Question: This question has two parts. If it lacks of search for other sources plz be patient. This is part of my problem.
I wrote a script using data produced by <URL>.
'''
201309221537,0.28,0.04,"Mbit","['speedtest server']"
201309221542,5.78,-1.00,"Mbit","['speedtest server']"
201309221543,0.15,0.06,"Mbit","[...]"
'''
This script plots the above data:
'''
#!/usr/bin/env
python2.7
import matplotlib
matplotlib.use('Agg')
import matplotlib.pyplot as plt
import csv
def main():
x = []
y = []
with open('/path/to/my/public_html/stdout_tespeed_log.csv','r') as csvfile:
strData = csv.reader(csvfile, delimiter=',')
for row in strData:
x += [float(row[0])]
y += [float(row[1])]
fig = plt.figure()
plt.plot(x,y,'+', label='Average download')
plt.gca().xaxis.major.formatter.set_scientific(False)
plt.gca().xaxis.major.formatter.set_powerlimits((-2,13))
locs,labels = plt.xticks()
plt.xticks(locs, map(lambda x: "%12.0f" % x, locs))
plt.axis([x[0], x[-1],0,6.5])
plt.xticks(rotation=20)
plt.xlabel('Date [YYYYMMDDhhmm]')
fig.subplots_adjust(bottom=0.2)
# plt.legend(loc=3)
plt.gcf().autofmt_xdate()
plt.savefig("/path/to/my/public_html/speed.png")
main()
'''
At the end this produces a plot like this:

The time axis is not well configured. :-/ The periodically appearing gaps are because of the fact that there are no minutes 60 - 99 in every hour.
Is there some elegant way to accomplish this? Maybe a ready to go module? ;-)
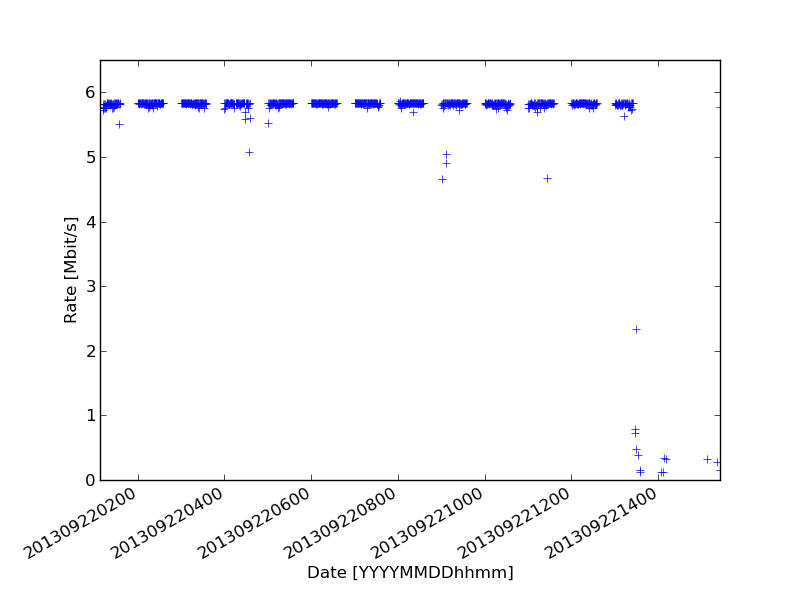
Answer: Matplotlib accepts 'datetime's, so you can parse the times with
'''
import datetime
datetime.datetime.strptime(row[0], "%Y%m%d%H%M")
'''
and that should work fine.
The formatting options won't work ('.set_scientific(False)') this way, though, and your
'''
plt.xticks(locs, map(lambda x: "%12.0f" % x, locs))
'''
should be replaced with something like
'''
import matplotlib.dates as mdates
...
plt.gca().xaxis.major.formatter = mdates.DateFormatter('%Y/%m/%d %H:%M')
'''